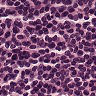
Metastatic tissue present: no